Question: I am using Telerik Slide View control and it supports a 'SelectionChanged' event
'''
private void radSlideView_SelectionChanged(object sender, SelectionChangedEventArgs e)
{
var addedItems = e.AddedItems;
}
'''
'e' contains the 'MainViewModel' object which contains the 'FileName' property. How do I "extract" the 'FileName' property from 'e'? 'addedItems' is a'System.Collection.IList' type

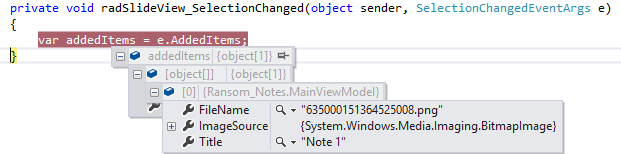
Answer: You need to cast:
'''
if(e.AddedItems.Length > 0) // make sure there is at least one item..
{
MainViewModel firstItem = e.AddedItems[0] as MainViewModel; // cast..
if(firstItem != null) // if not null..
{
string fileName = firstItem.FileName; // get the file name
}
}
'''